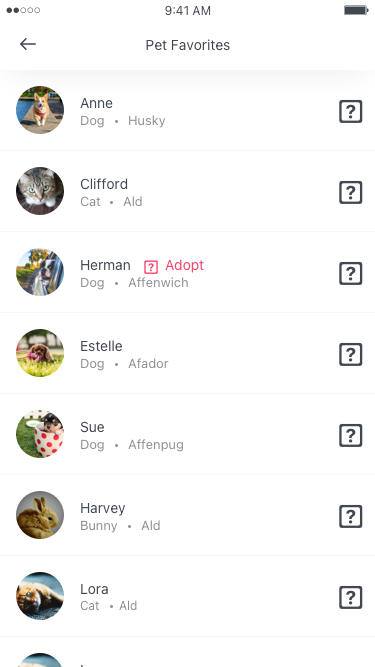
Text in this UI design:
Unlike
Adopt
Adopt
Adopt